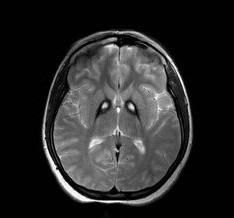
Label: notumor